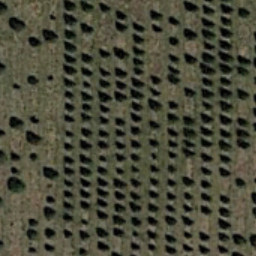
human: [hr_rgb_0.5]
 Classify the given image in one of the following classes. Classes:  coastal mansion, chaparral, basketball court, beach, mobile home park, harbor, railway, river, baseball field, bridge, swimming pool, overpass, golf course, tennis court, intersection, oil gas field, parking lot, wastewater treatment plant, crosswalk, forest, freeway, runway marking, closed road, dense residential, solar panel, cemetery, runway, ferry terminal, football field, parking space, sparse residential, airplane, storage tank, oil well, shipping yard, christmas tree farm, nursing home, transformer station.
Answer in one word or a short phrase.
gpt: christmas tree farm